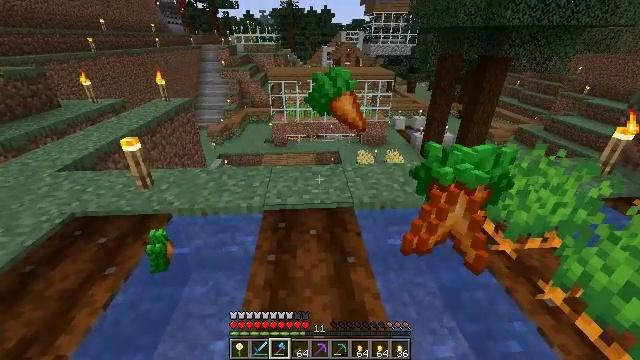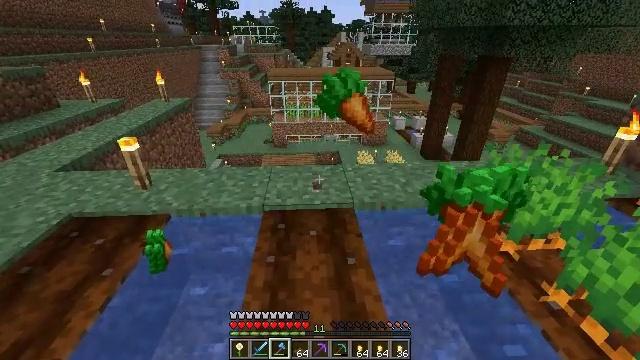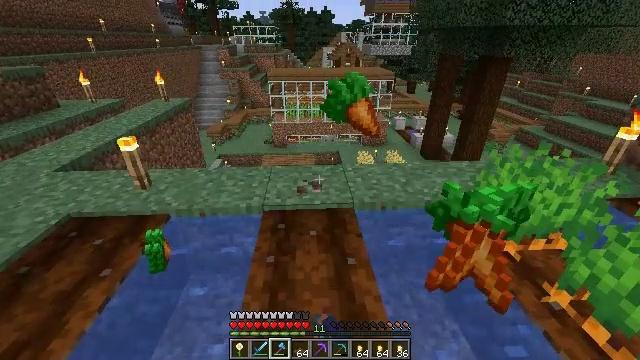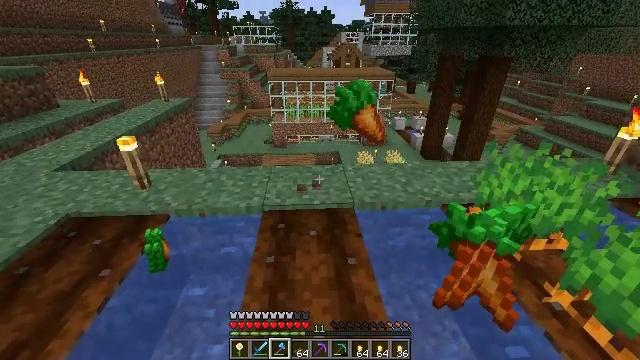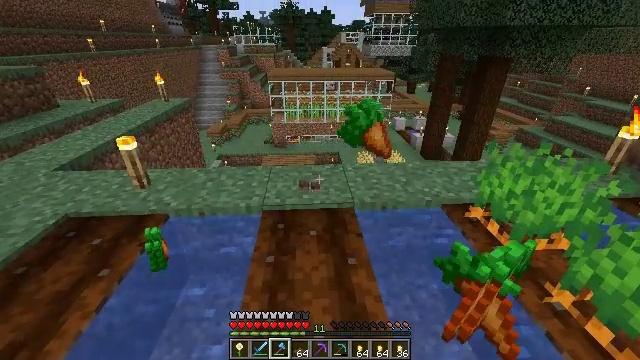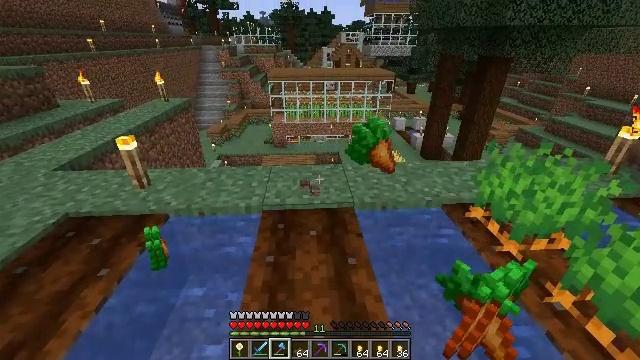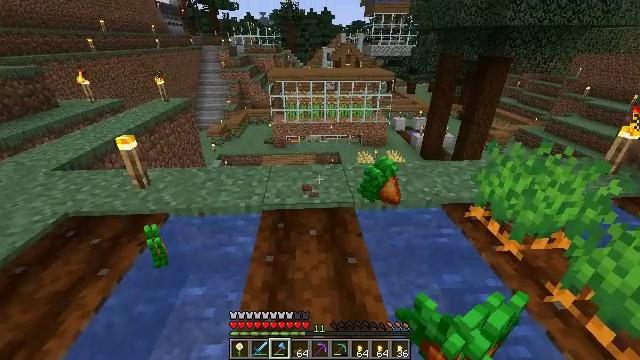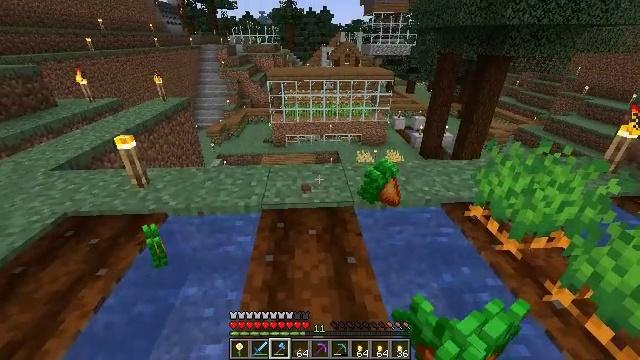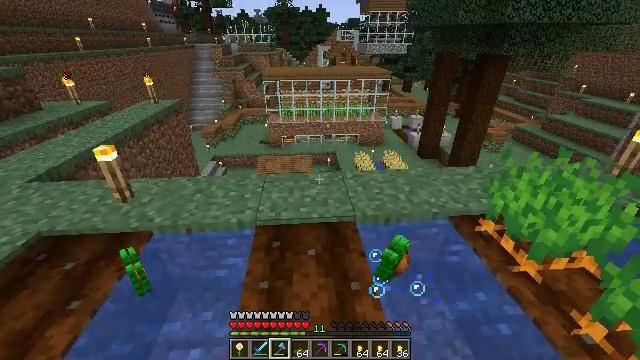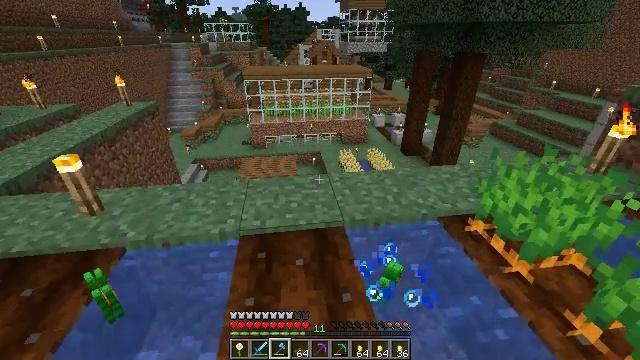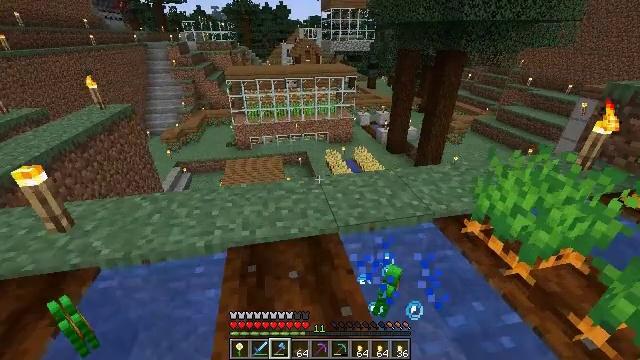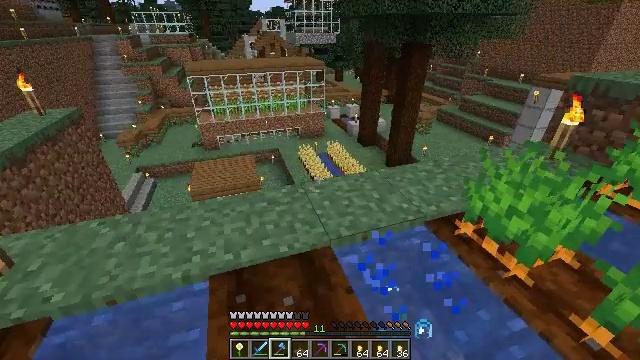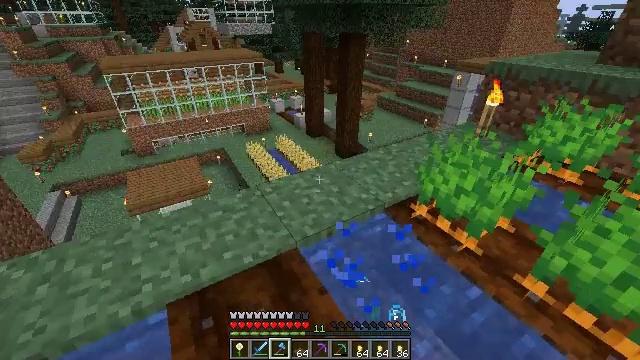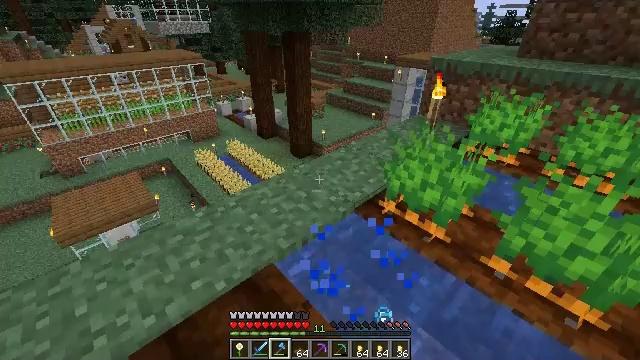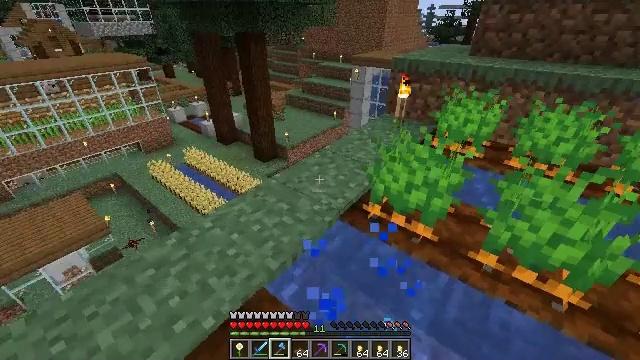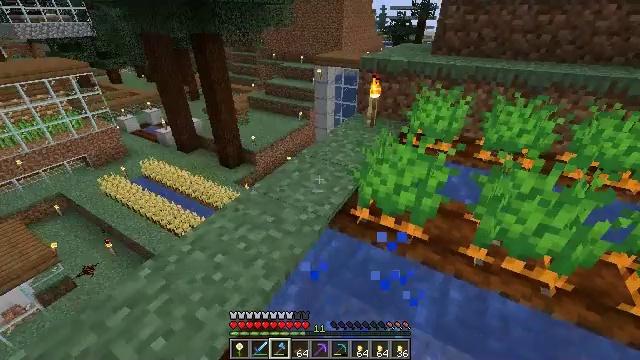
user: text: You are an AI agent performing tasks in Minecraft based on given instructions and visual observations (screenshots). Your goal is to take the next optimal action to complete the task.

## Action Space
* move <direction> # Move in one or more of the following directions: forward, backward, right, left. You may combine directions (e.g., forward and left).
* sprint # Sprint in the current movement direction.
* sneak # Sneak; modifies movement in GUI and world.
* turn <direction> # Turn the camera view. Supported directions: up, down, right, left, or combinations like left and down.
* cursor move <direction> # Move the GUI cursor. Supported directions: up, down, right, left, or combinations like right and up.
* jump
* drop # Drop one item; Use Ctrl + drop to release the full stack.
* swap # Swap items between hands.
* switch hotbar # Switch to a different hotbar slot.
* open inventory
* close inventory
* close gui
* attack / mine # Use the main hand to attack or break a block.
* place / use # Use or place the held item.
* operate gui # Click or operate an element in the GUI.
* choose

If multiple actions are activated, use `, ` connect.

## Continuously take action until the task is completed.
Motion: motion action
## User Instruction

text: Harvest carrots from the farmland.
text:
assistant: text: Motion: attack / mine
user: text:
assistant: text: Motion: attack / mine
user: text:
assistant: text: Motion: no_op
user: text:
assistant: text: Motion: no_op
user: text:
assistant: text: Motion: no_op
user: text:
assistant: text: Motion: no_op
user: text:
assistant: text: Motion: move forward
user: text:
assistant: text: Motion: move forward
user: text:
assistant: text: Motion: move forward, turn right
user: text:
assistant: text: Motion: move forward and move left, turn right
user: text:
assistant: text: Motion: move forward and move left, turn right and down
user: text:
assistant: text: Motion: move forward and move left, turn right and down
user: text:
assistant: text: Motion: move forward and move left, turn right
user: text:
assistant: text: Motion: move forward and move left, turn right
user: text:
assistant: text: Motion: move forward and move left, turn right
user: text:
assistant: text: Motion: move forward and move left, turn right
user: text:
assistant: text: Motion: move forward and move left, turn right
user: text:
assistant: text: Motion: move left, turn right
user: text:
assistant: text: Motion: move left, turn right and up
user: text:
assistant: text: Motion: turn right
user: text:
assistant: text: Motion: no_op
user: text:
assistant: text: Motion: no_op
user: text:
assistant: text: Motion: no_op
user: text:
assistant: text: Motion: move forward and move left, turn right and down
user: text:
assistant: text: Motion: move forward and move left, turn right and down
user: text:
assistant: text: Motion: move forward and move left, turn right and down
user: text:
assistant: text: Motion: move forward and move left, turn right and down
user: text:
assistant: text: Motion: turn right
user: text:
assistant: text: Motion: turn right
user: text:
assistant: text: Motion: no_op